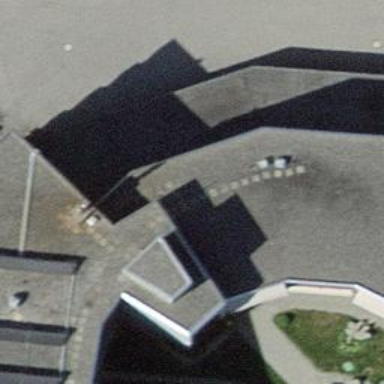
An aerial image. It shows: Nursing home.